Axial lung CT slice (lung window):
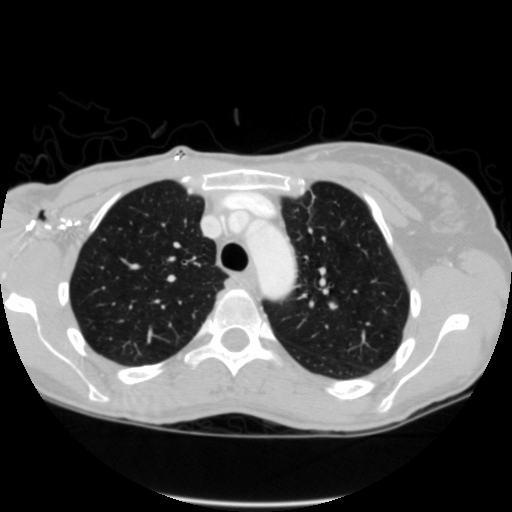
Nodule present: no